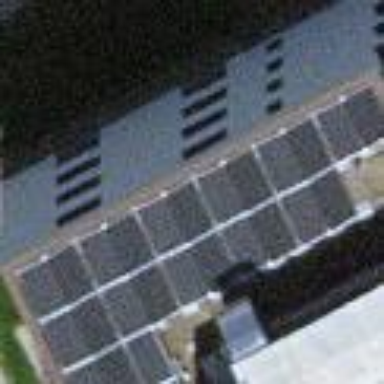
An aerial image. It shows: Solar photovoltaic panel generator.